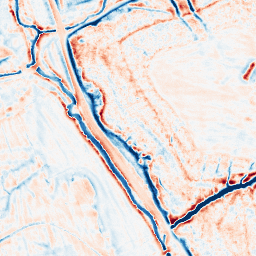
Category: edge_preserving
Decomposition family: bilateral
Decomposition parameters: d: 15
sigma_color: 100
sigma_space: 75
Upsampling method: bicubic
Upsampling parameters: scale: 8
Upsampling scale: 8